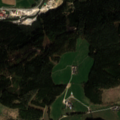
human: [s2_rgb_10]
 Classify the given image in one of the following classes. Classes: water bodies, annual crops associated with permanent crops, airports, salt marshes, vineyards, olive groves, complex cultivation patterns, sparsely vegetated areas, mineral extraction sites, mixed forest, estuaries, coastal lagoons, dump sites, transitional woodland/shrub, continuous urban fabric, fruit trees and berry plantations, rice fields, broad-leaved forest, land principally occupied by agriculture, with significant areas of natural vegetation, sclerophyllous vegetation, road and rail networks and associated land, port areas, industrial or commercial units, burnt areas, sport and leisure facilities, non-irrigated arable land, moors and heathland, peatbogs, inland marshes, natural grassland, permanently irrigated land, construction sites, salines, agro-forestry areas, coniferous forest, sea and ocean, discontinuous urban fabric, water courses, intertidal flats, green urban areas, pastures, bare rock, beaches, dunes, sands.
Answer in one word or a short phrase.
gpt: pastures, coniferous forest